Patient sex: M
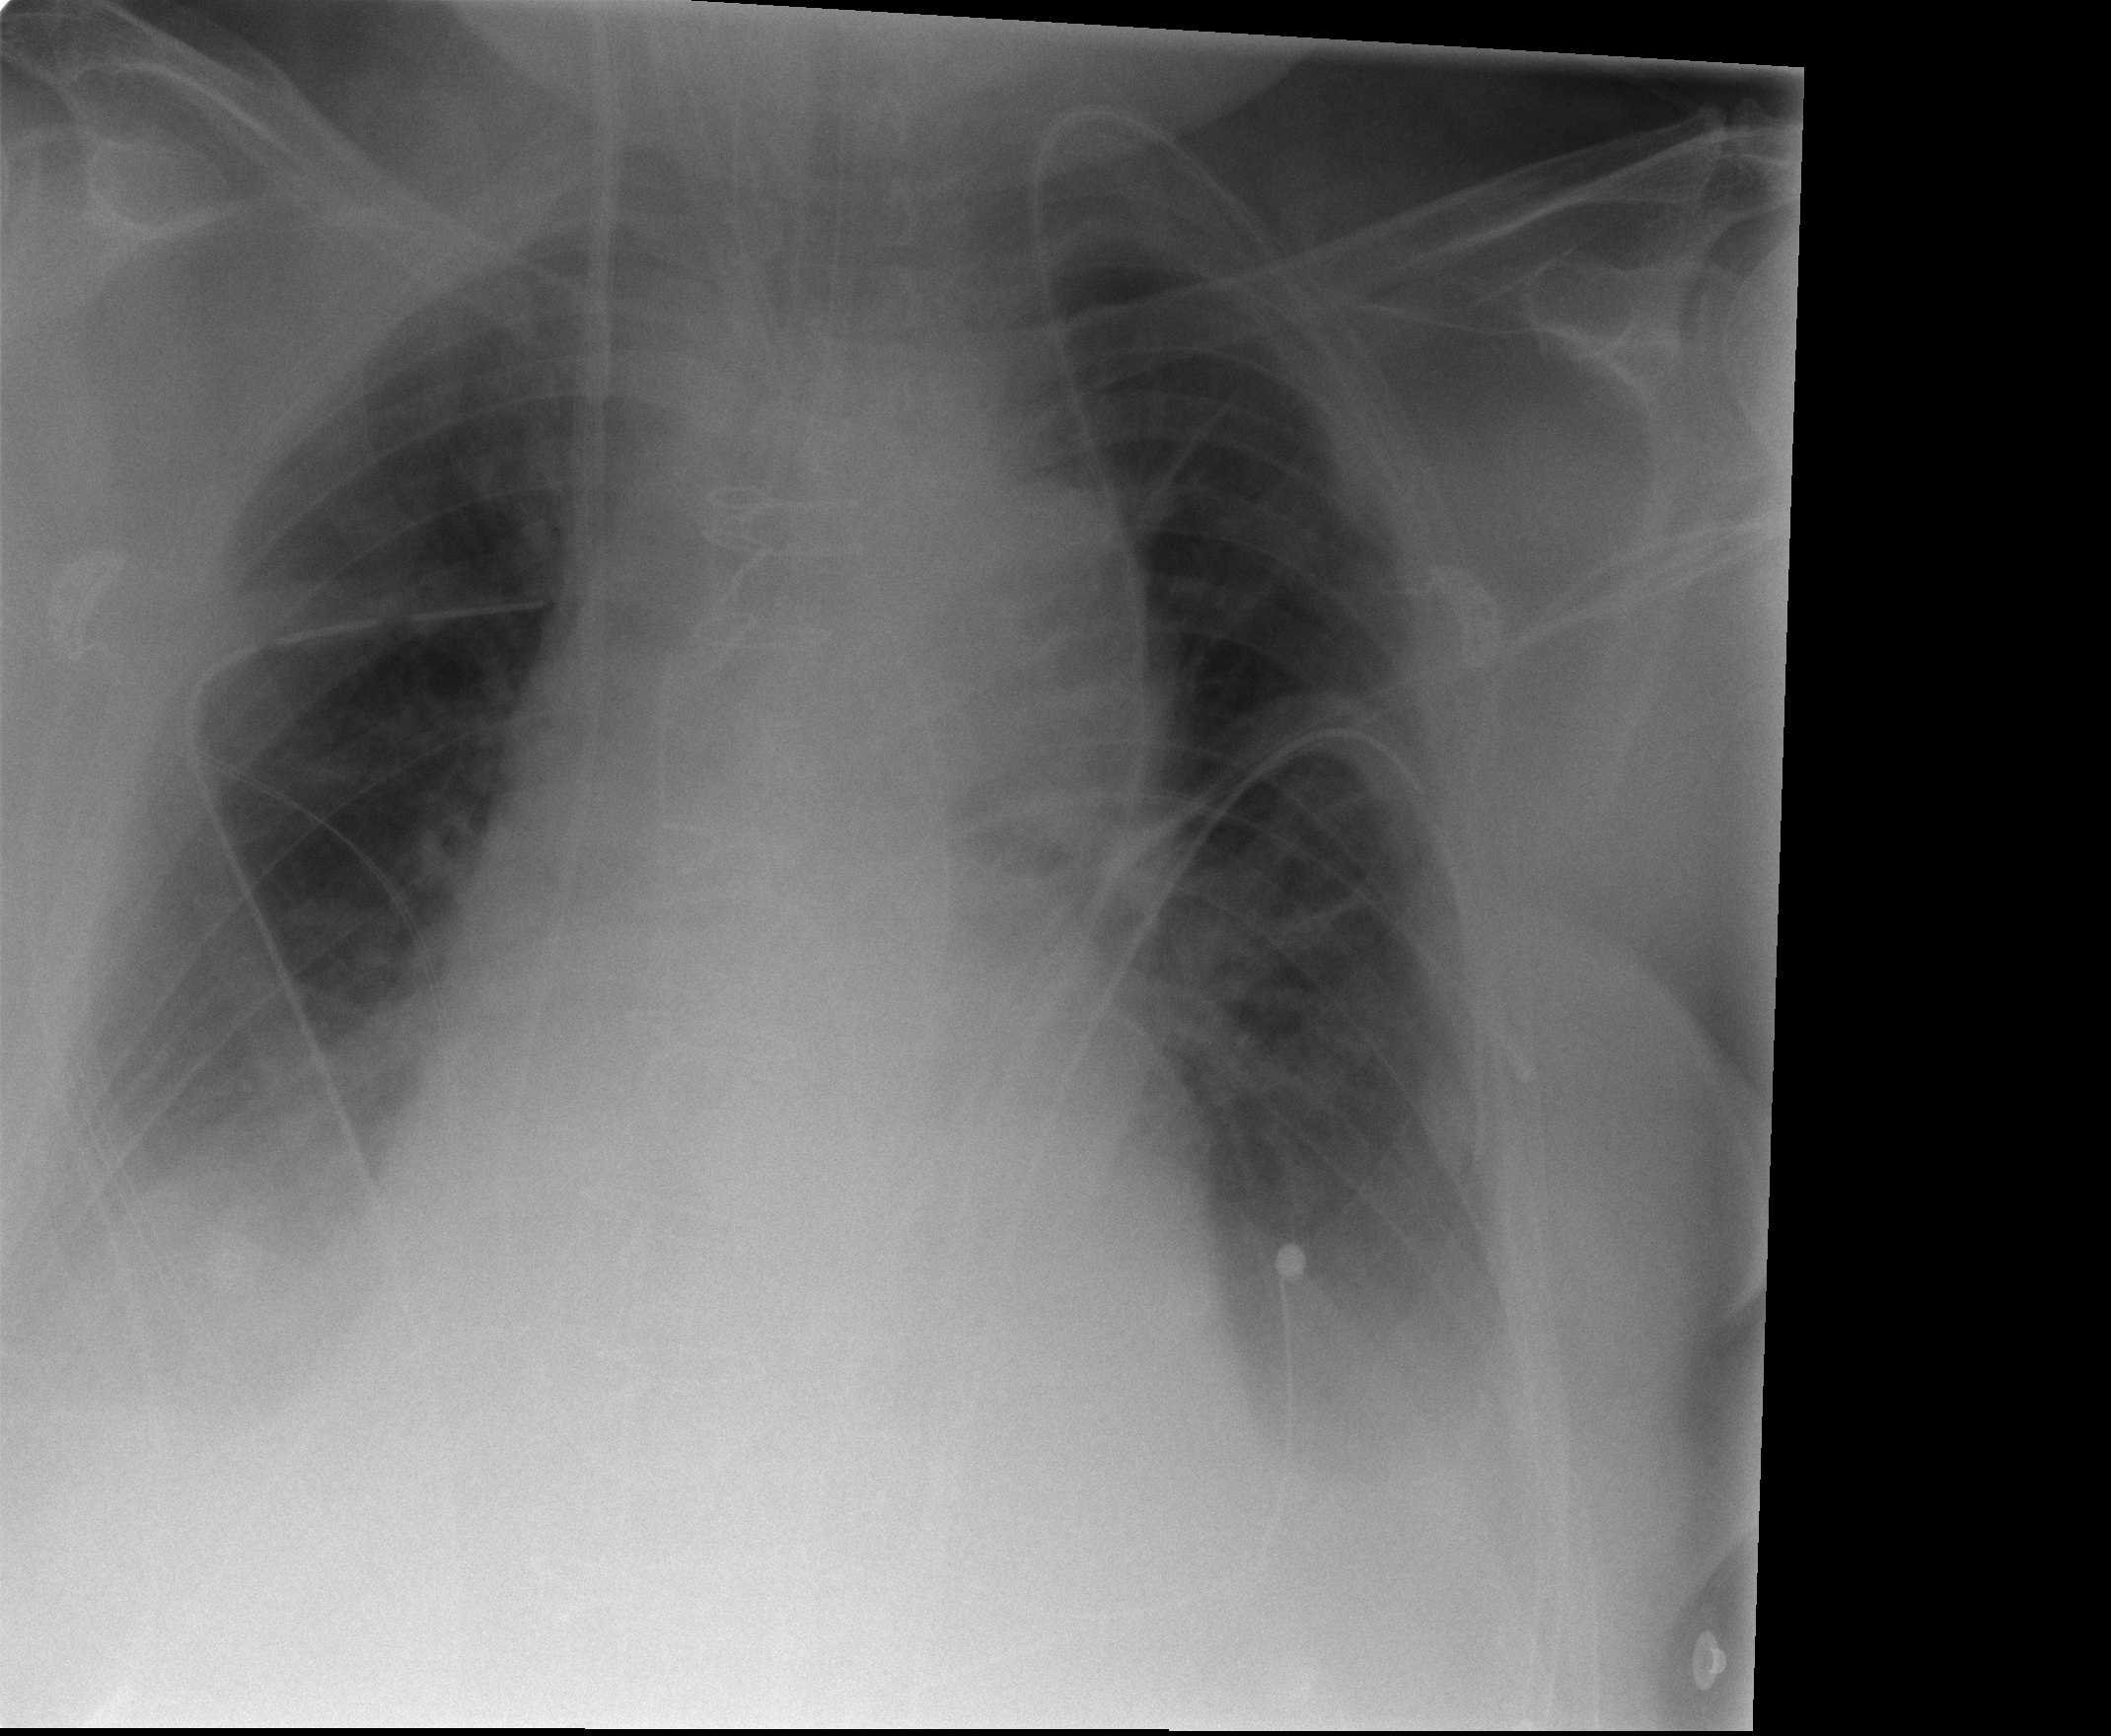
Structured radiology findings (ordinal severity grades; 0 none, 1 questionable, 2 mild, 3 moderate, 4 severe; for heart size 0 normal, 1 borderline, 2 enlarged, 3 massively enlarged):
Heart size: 0
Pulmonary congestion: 0
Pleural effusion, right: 2
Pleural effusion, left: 2
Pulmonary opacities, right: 0
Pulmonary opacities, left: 0
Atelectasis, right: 0
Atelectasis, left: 0